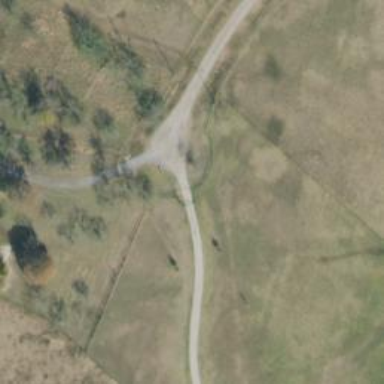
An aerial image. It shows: Turning circle on the road.